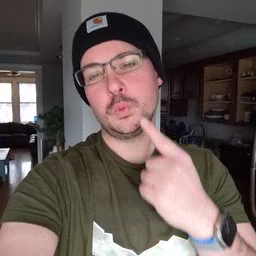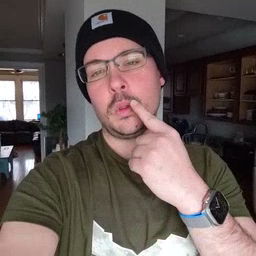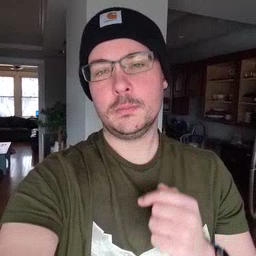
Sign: tooth